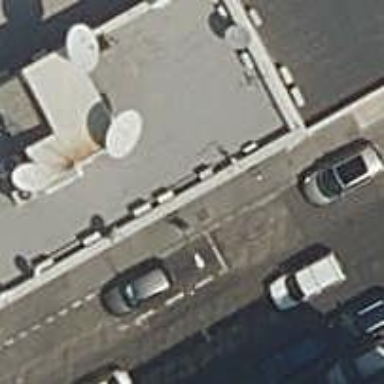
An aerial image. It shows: Surveillance system is in place.